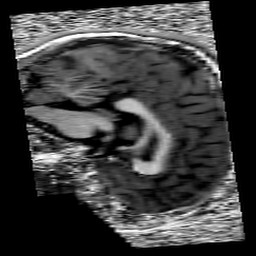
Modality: UNIT1
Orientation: sagittal
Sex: male
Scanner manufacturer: siemens
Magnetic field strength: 3 T
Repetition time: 5 s
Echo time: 0.00355 s